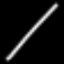
Label: line